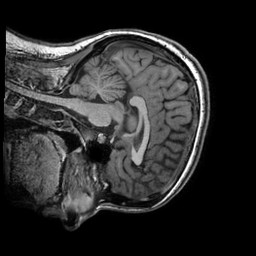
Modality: T1w
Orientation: sagittal
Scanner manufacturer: ge
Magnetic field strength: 3 T
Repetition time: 0.008772 s
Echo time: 0.003812 s